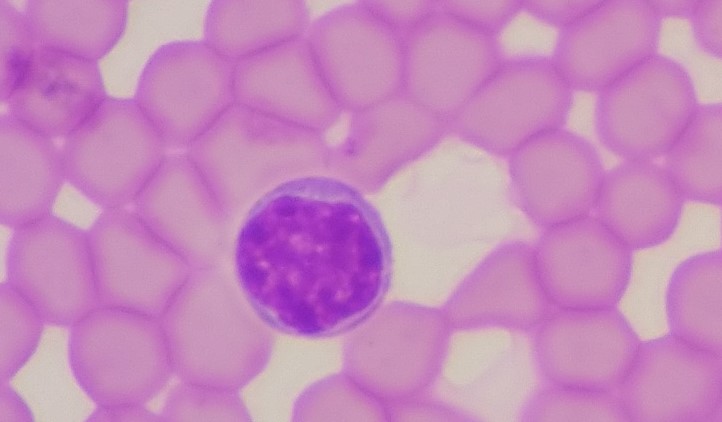
White blood cell type: Lymphocyte